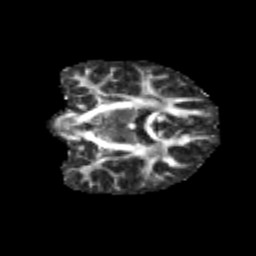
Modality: FA
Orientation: coronal
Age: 11
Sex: male
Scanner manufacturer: siemens
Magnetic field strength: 3 T
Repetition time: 3.8 s
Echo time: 0.07 s